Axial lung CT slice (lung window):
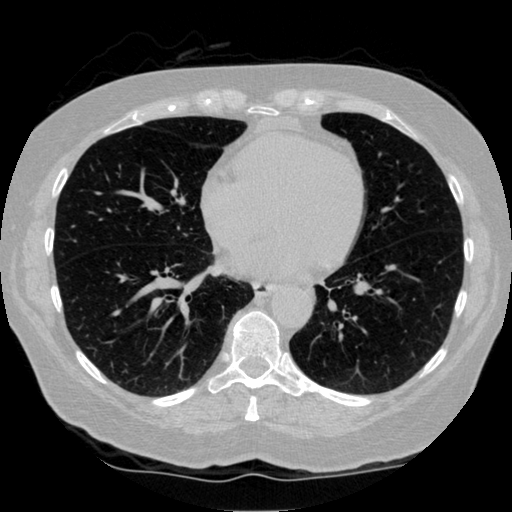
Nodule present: no